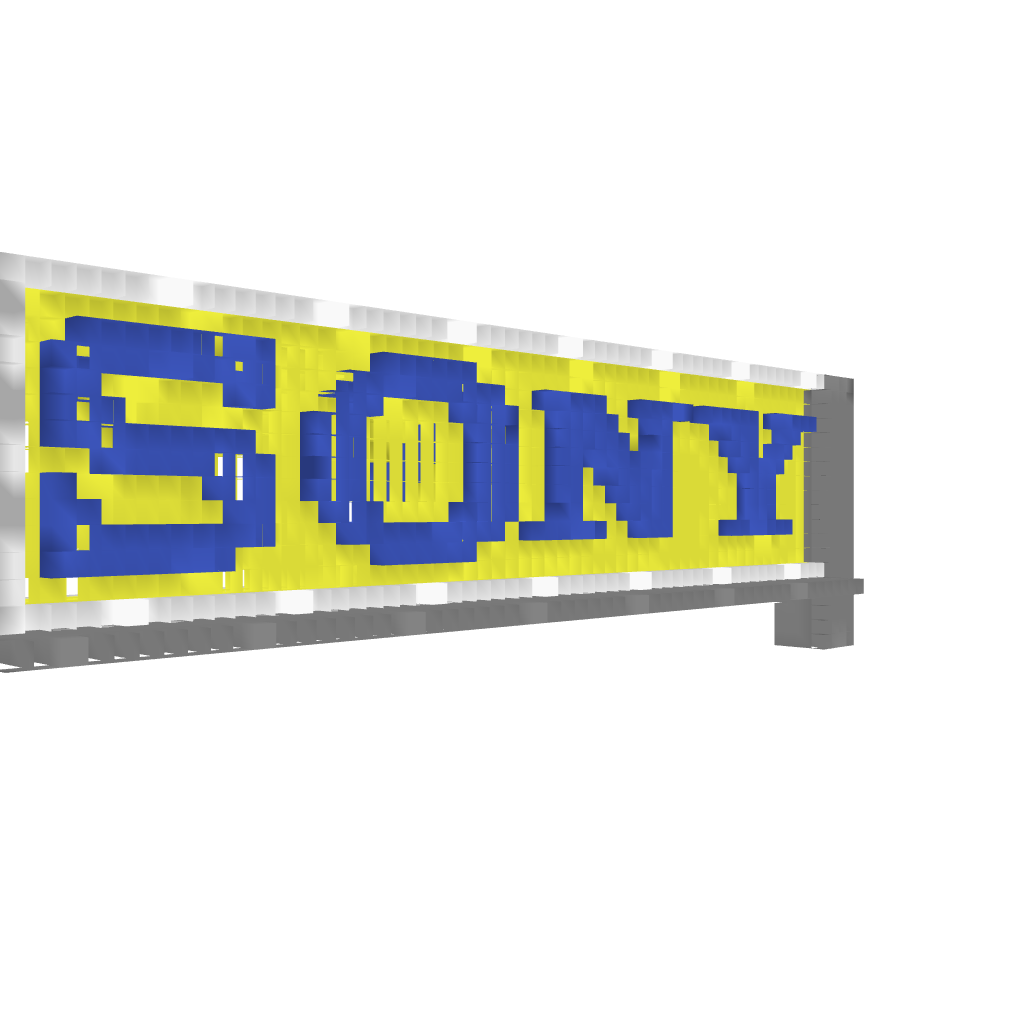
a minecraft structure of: sony logo good quality